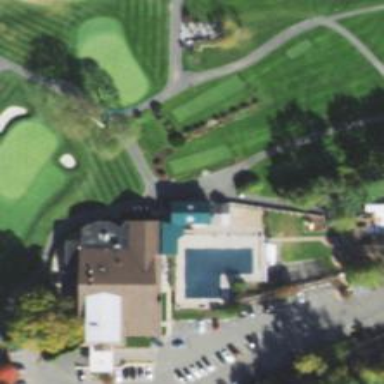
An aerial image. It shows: Path for both road and golf.